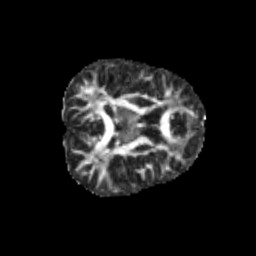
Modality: FA
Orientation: axial
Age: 12
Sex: female
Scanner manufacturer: siemens
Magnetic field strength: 3 T
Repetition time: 3.8 s
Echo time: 0.07 s